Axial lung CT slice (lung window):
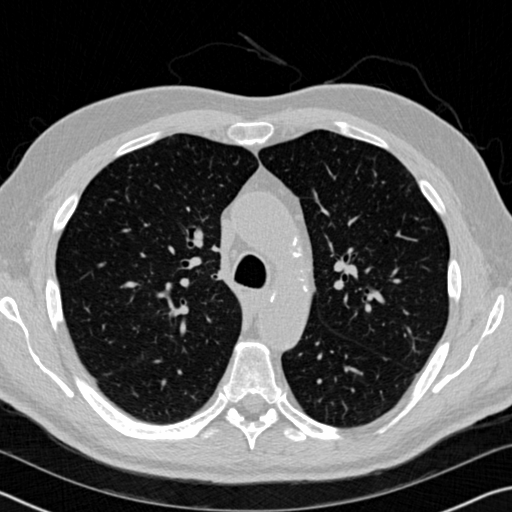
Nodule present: no